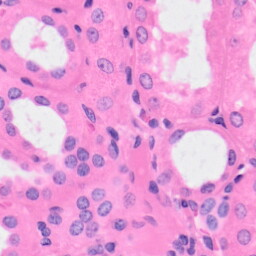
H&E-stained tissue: Kidney